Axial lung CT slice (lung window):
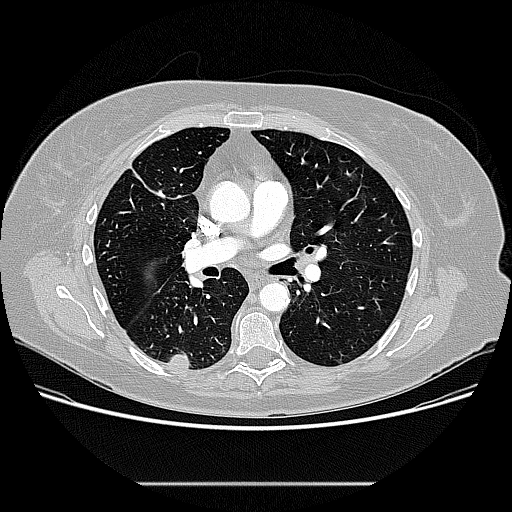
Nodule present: yes
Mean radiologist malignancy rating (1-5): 3